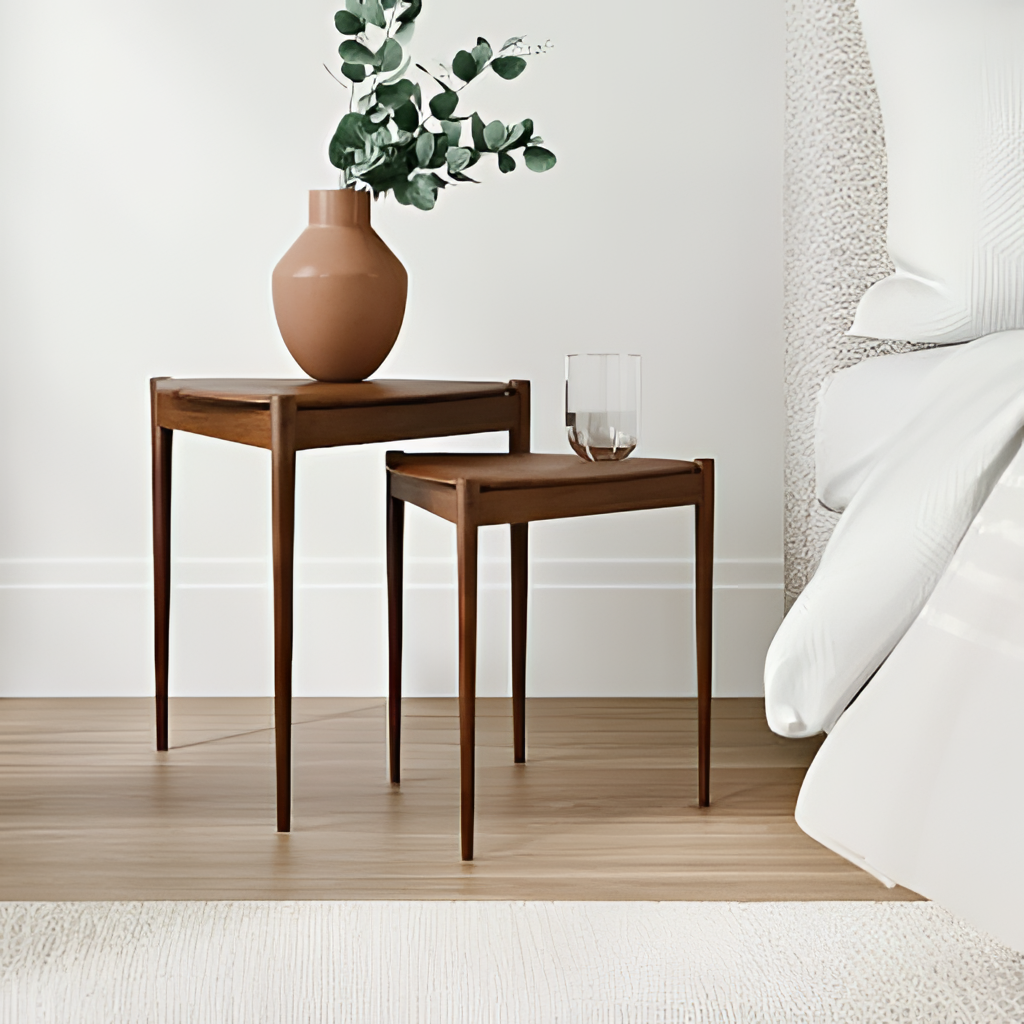
brown wood nesting tables, living room, contemporary, wood flooring, with plank pattern, paint wallpaper, with solid pattern